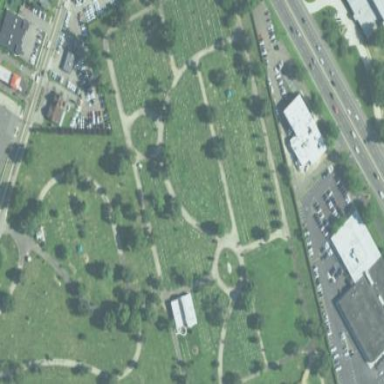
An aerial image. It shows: Cemetery.